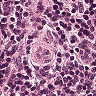
Metastatic tissue present: no